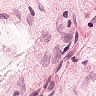
Metastatic tissue present: no